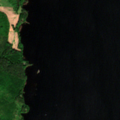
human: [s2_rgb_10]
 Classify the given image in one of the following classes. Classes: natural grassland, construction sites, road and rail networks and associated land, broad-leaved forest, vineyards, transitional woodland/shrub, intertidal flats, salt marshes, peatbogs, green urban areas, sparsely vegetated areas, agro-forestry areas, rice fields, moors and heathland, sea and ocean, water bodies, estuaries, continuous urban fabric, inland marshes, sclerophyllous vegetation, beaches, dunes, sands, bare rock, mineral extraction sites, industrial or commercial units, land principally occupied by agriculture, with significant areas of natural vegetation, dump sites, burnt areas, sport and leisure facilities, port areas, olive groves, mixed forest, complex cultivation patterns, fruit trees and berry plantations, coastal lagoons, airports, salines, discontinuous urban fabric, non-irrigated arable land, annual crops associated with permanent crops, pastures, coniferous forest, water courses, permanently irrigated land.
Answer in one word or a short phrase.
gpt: non-irrigated arable land, mixed forest, water bodies